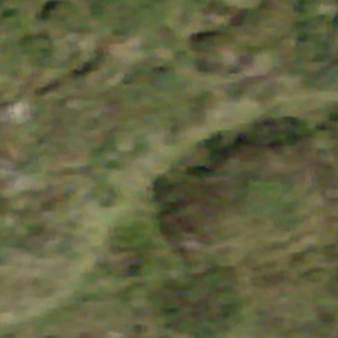
Label: other